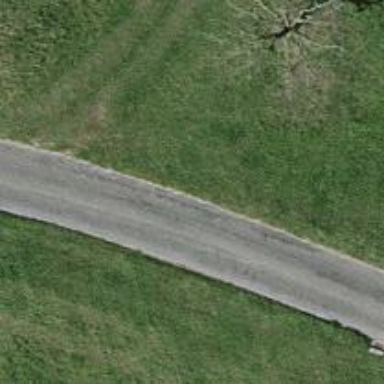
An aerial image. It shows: Unclassified road.